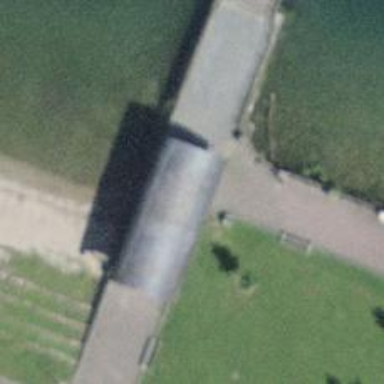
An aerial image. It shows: Man-made pier.